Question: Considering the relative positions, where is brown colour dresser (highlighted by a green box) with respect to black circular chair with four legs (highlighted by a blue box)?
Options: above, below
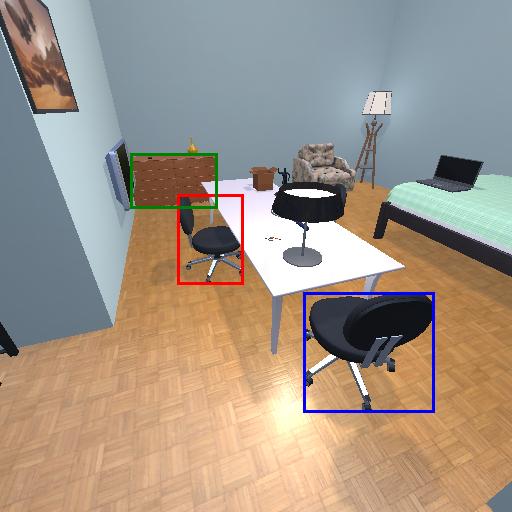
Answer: above